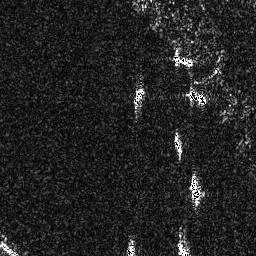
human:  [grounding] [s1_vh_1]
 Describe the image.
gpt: In the satellite image, there is  <ref>2 small ship </ref> <box>[[51, 32, 56, 42, 0], [66, 50, 71, 61, 0]]</box> located at center,  <ref>1 small ship </ref> <box>[[66, 17, 75, 26, 0]]</box> located at top right,  <ref>1 small ship </ref> <box>[[72, 33, 81, 41, 0]]</box> located at right,  <ref>1 small ship </ref> <box>[[73, 67, 78, 81, 0]]</box> located at bottom right.